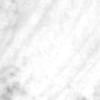
Label: no_change